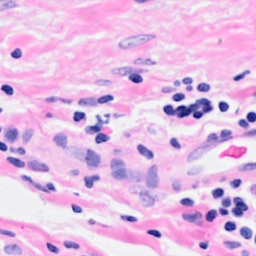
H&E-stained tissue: Breast